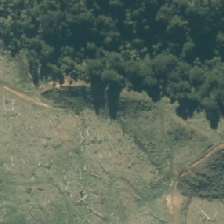
Land cover: low_producing_grassland